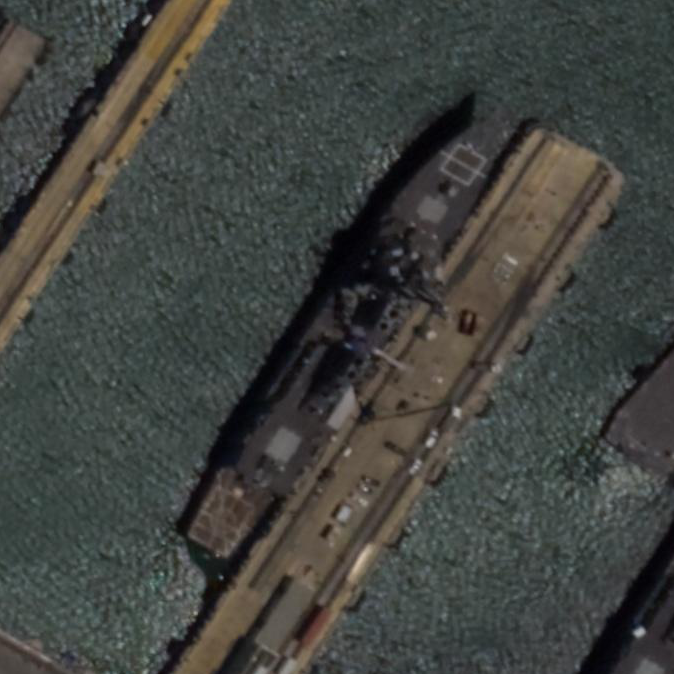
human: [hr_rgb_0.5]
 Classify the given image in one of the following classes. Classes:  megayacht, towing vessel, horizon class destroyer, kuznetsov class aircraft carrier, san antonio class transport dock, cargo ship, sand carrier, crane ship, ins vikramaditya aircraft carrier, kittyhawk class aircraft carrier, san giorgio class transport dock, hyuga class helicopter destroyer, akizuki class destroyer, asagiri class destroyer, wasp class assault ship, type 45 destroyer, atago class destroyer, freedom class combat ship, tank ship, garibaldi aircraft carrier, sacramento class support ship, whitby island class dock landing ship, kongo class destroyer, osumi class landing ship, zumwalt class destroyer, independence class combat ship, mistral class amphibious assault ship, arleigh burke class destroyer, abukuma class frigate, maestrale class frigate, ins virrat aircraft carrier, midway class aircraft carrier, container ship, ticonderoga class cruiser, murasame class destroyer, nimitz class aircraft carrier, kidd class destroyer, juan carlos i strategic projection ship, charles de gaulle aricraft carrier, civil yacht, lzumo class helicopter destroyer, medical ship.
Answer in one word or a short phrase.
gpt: Arleigh Burke class destroyer